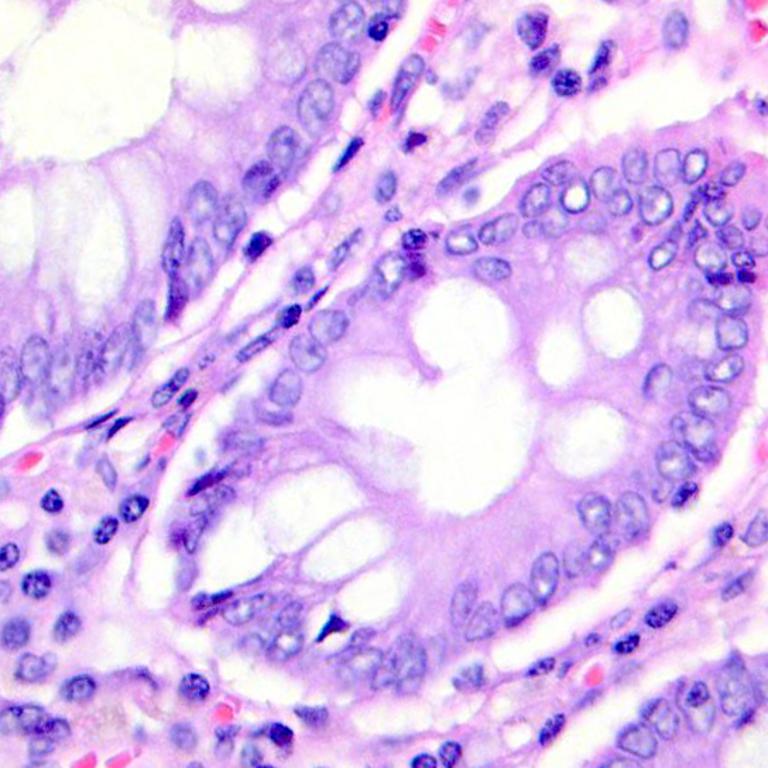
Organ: colon
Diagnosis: benign